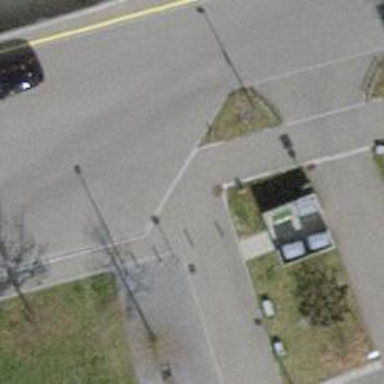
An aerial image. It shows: Bollard.